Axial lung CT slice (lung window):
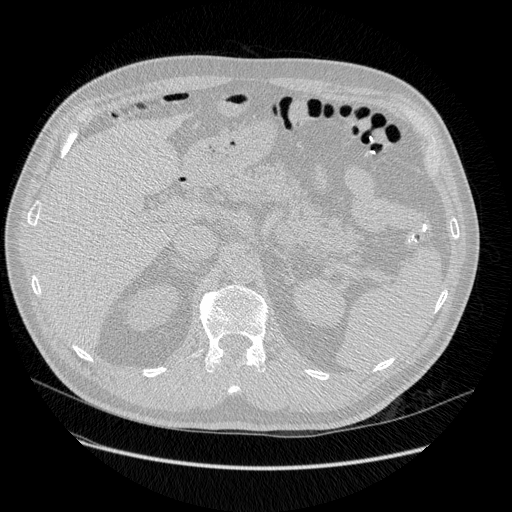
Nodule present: no